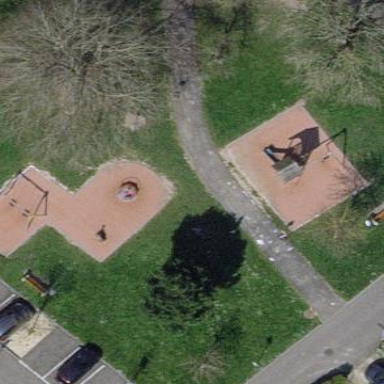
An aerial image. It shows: Playground area for leisure land.